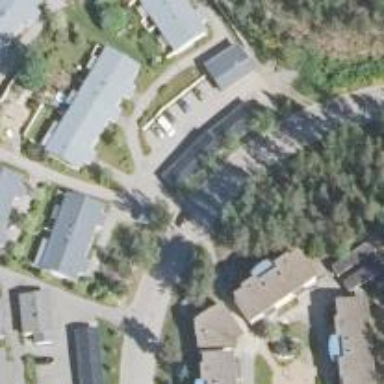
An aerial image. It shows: Living street.